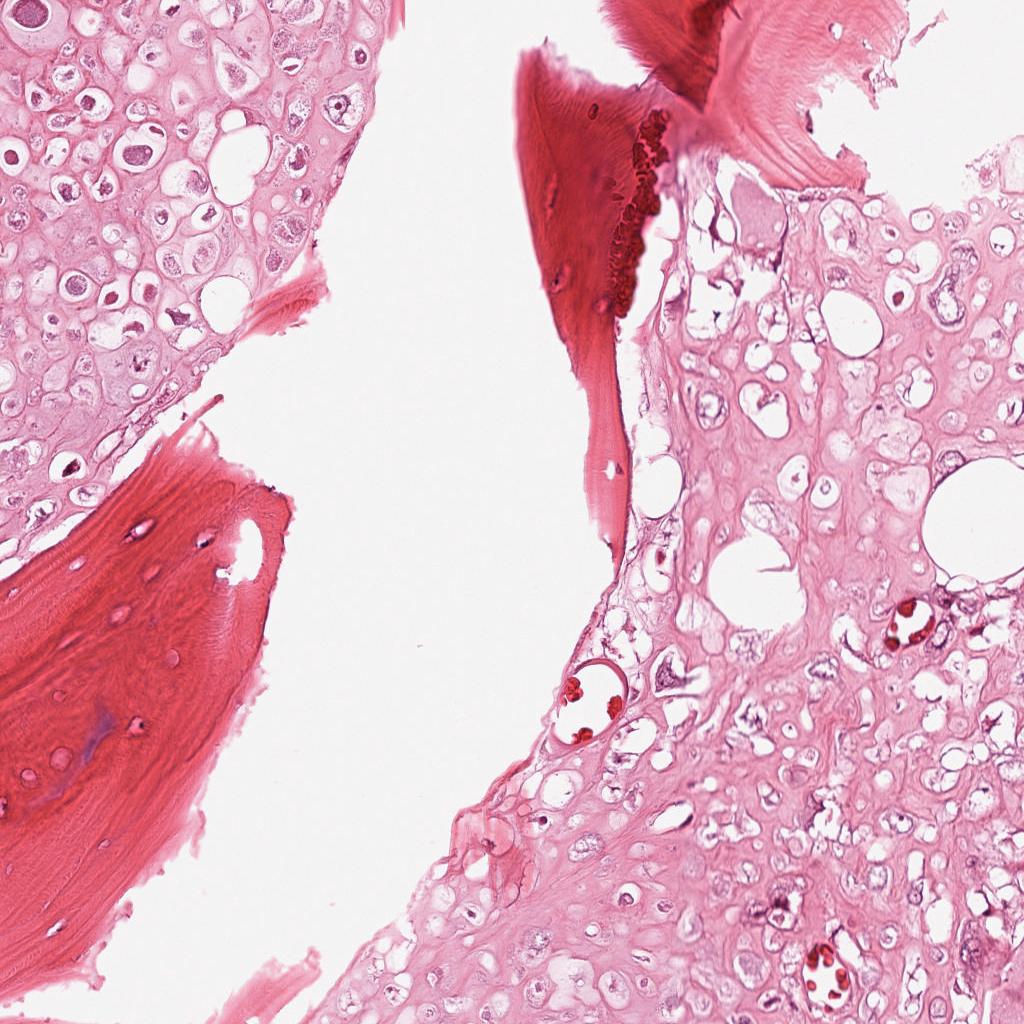
Label: Viable